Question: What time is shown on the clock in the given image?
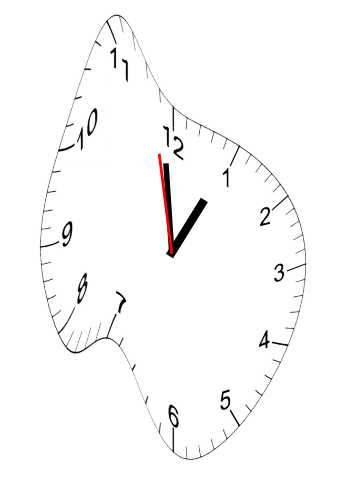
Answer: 12:58:58